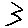
Label: zigzag